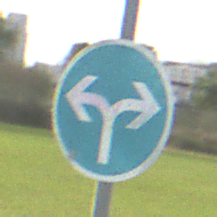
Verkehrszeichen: VorgeschriebeneFahrtrichtungRechtsOderLinks
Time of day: MorningAfternoon
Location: Outdoor (Suburban)
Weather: PartlyCloudy
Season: NotSpecified
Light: Natural